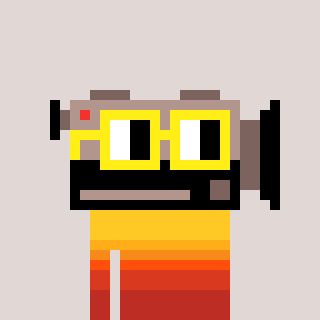
a pixel art character with square yellow glasses, a camcorder-shaped head and a redpinkish-colored body on a warm background